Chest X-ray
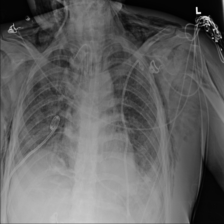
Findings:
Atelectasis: negative
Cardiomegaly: negative
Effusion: negative
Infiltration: positive
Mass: negative
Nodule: negative
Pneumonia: negative
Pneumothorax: negative
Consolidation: negative
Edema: negative
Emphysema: positive
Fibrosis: negative
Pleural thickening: negative
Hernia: negative